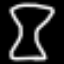
Label: hourglass